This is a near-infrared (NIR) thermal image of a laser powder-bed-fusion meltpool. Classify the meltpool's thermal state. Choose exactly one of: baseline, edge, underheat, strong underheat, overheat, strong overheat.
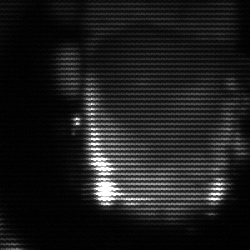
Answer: baseline